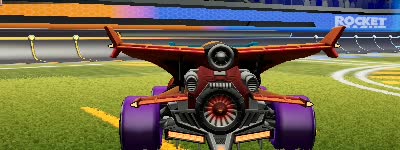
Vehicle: aftershock